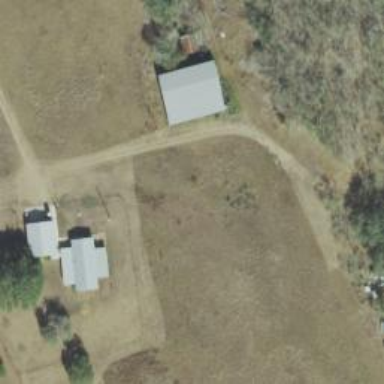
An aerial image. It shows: Driveway leading to service road.